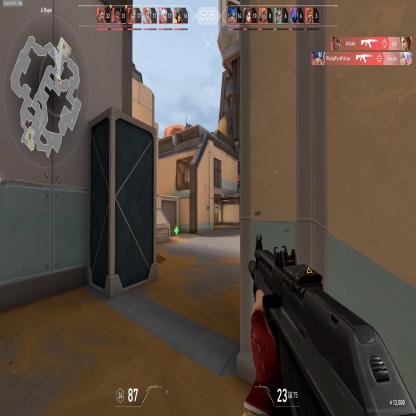
Label: enemy